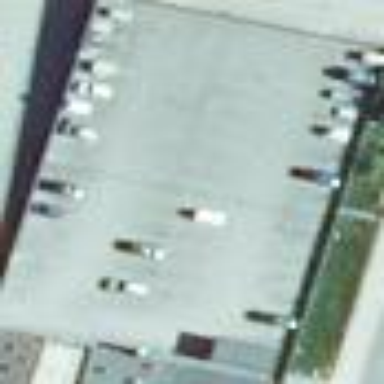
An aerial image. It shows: Rooftop parking area.